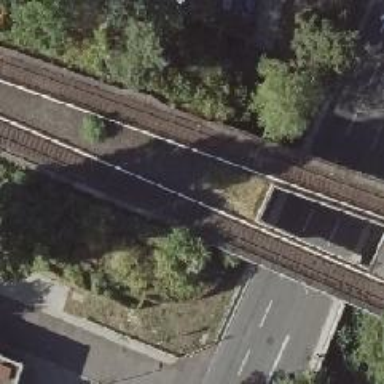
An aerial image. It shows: Rail line with bottom electrification.